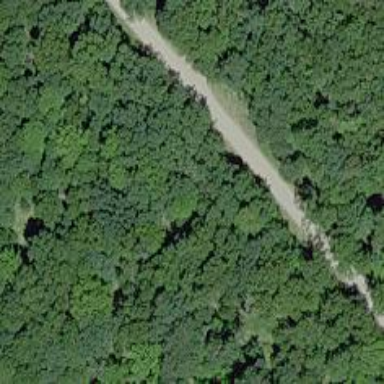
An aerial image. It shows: Abandoned historic railway spur on embankment.